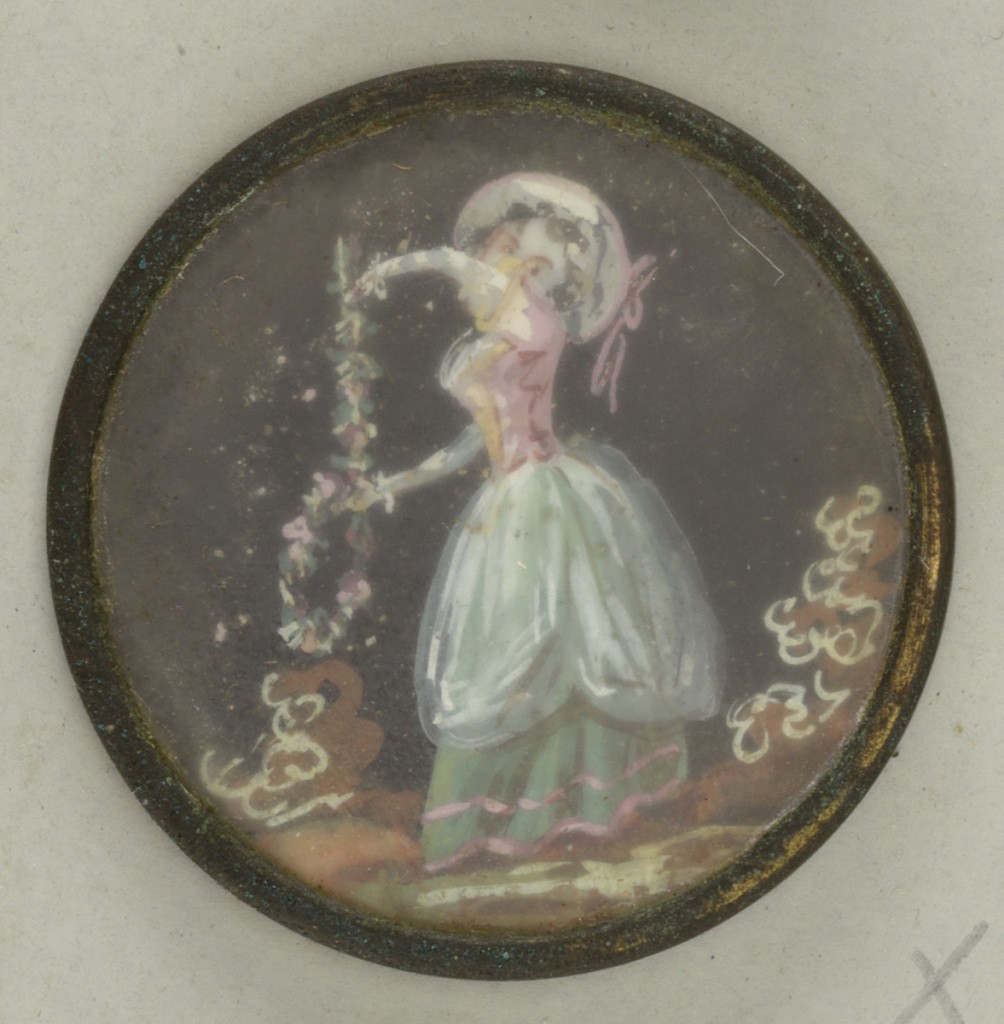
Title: Button with Painted Lady
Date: late 18th century
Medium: porcelain, copper, glass, tin
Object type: button
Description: Button showing a female figure in costume of late 18th century; covered with glass; mounted in copper rim; back with tin.

On card 69